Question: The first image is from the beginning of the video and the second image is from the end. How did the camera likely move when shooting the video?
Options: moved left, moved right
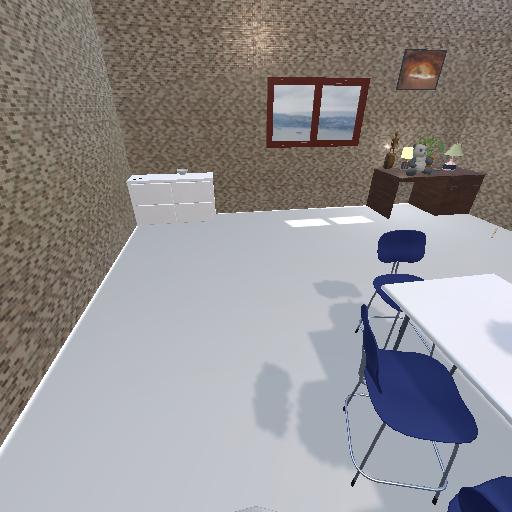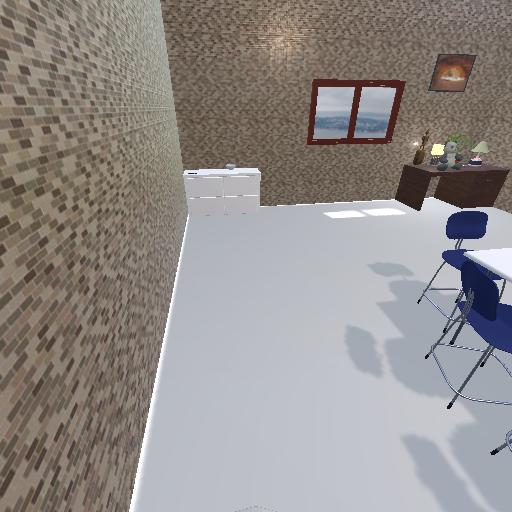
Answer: moved left